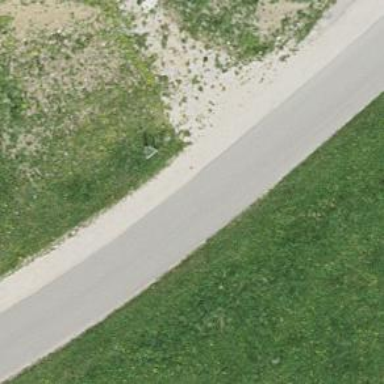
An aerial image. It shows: Unclassified road with asphalt surface.